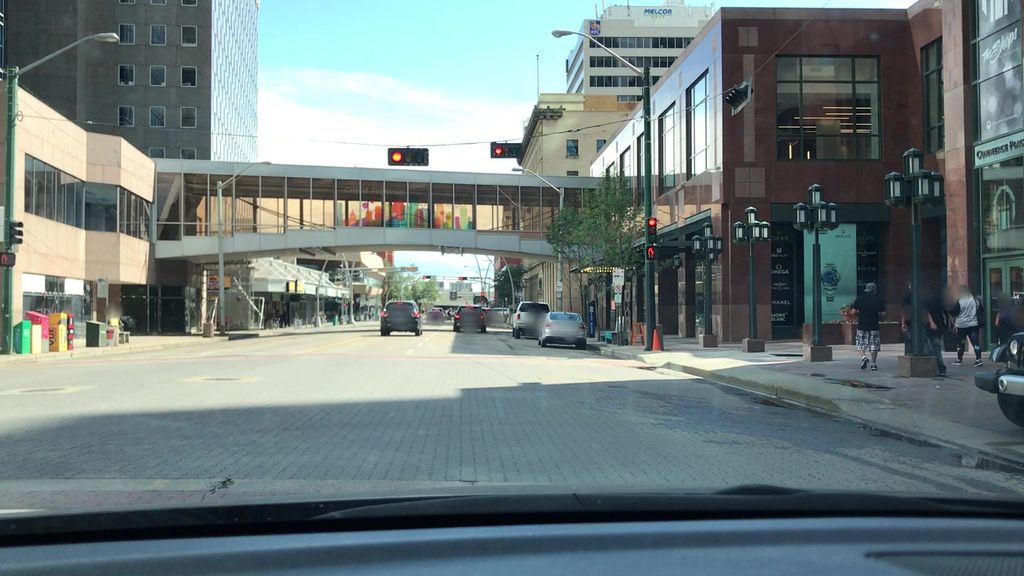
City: edmonton